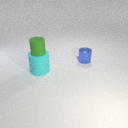
large cyan rubber cylinder in front of small blue metal cylinder